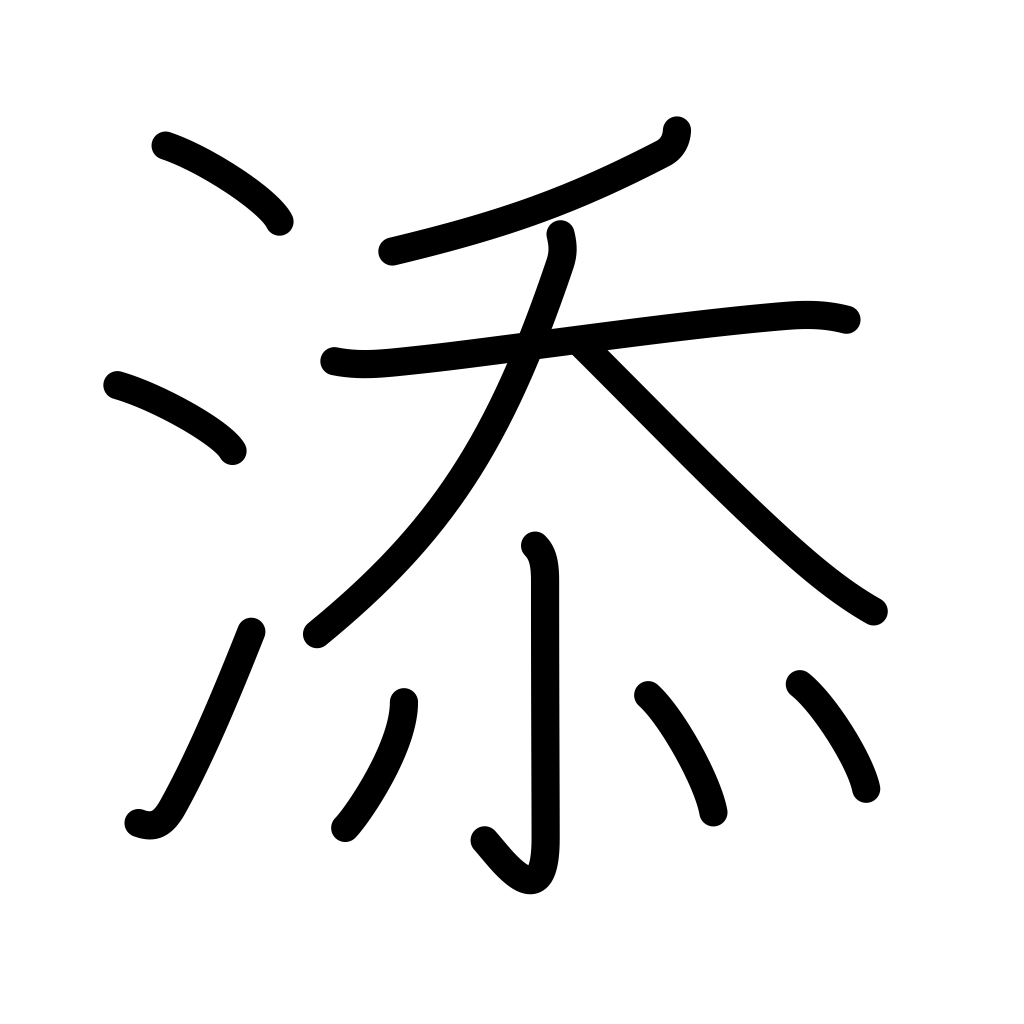
Meaning: annexed, accompany, marry, suit, meet, satisfy, attach, append, garnish, imitate